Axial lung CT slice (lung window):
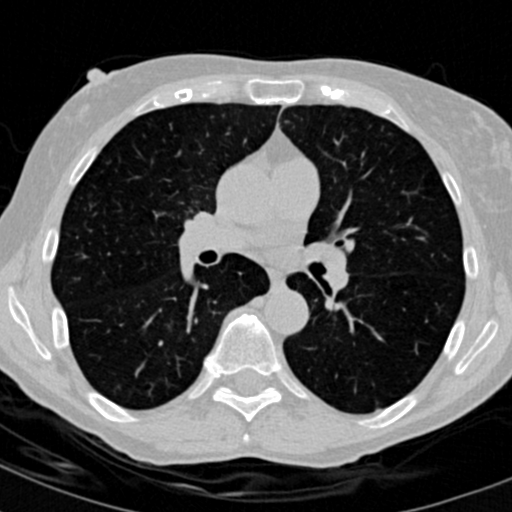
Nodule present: no